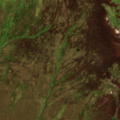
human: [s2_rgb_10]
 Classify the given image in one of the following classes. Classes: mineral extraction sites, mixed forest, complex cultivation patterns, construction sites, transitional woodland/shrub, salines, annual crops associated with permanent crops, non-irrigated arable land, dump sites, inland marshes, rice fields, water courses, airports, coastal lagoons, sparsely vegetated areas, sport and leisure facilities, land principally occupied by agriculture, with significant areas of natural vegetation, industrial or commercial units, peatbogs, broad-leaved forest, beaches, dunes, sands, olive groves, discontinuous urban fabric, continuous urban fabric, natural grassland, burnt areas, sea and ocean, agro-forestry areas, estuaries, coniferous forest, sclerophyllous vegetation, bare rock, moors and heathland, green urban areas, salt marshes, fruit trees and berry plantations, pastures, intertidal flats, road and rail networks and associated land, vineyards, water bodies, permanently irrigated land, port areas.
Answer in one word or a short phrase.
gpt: moors and heathland, peatbogs